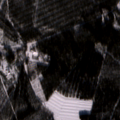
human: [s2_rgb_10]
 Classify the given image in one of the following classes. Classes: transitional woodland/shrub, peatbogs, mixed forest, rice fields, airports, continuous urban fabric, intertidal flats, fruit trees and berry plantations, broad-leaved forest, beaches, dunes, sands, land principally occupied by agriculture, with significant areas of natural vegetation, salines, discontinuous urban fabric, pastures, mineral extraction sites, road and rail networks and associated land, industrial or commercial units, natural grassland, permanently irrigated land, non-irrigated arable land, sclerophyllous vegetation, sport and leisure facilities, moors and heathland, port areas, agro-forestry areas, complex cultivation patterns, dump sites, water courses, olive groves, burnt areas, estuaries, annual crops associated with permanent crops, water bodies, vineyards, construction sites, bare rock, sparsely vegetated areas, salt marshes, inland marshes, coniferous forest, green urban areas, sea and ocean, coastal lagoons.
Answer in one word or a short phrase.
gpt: mixed forest, transitional woodland/shrub